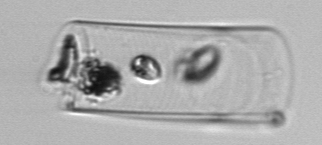
Label: Guinardia_flaccida